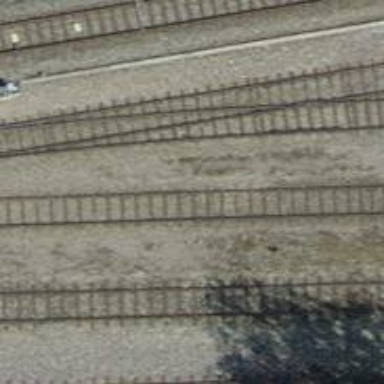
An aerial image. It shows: Railway spur service.